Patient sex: M
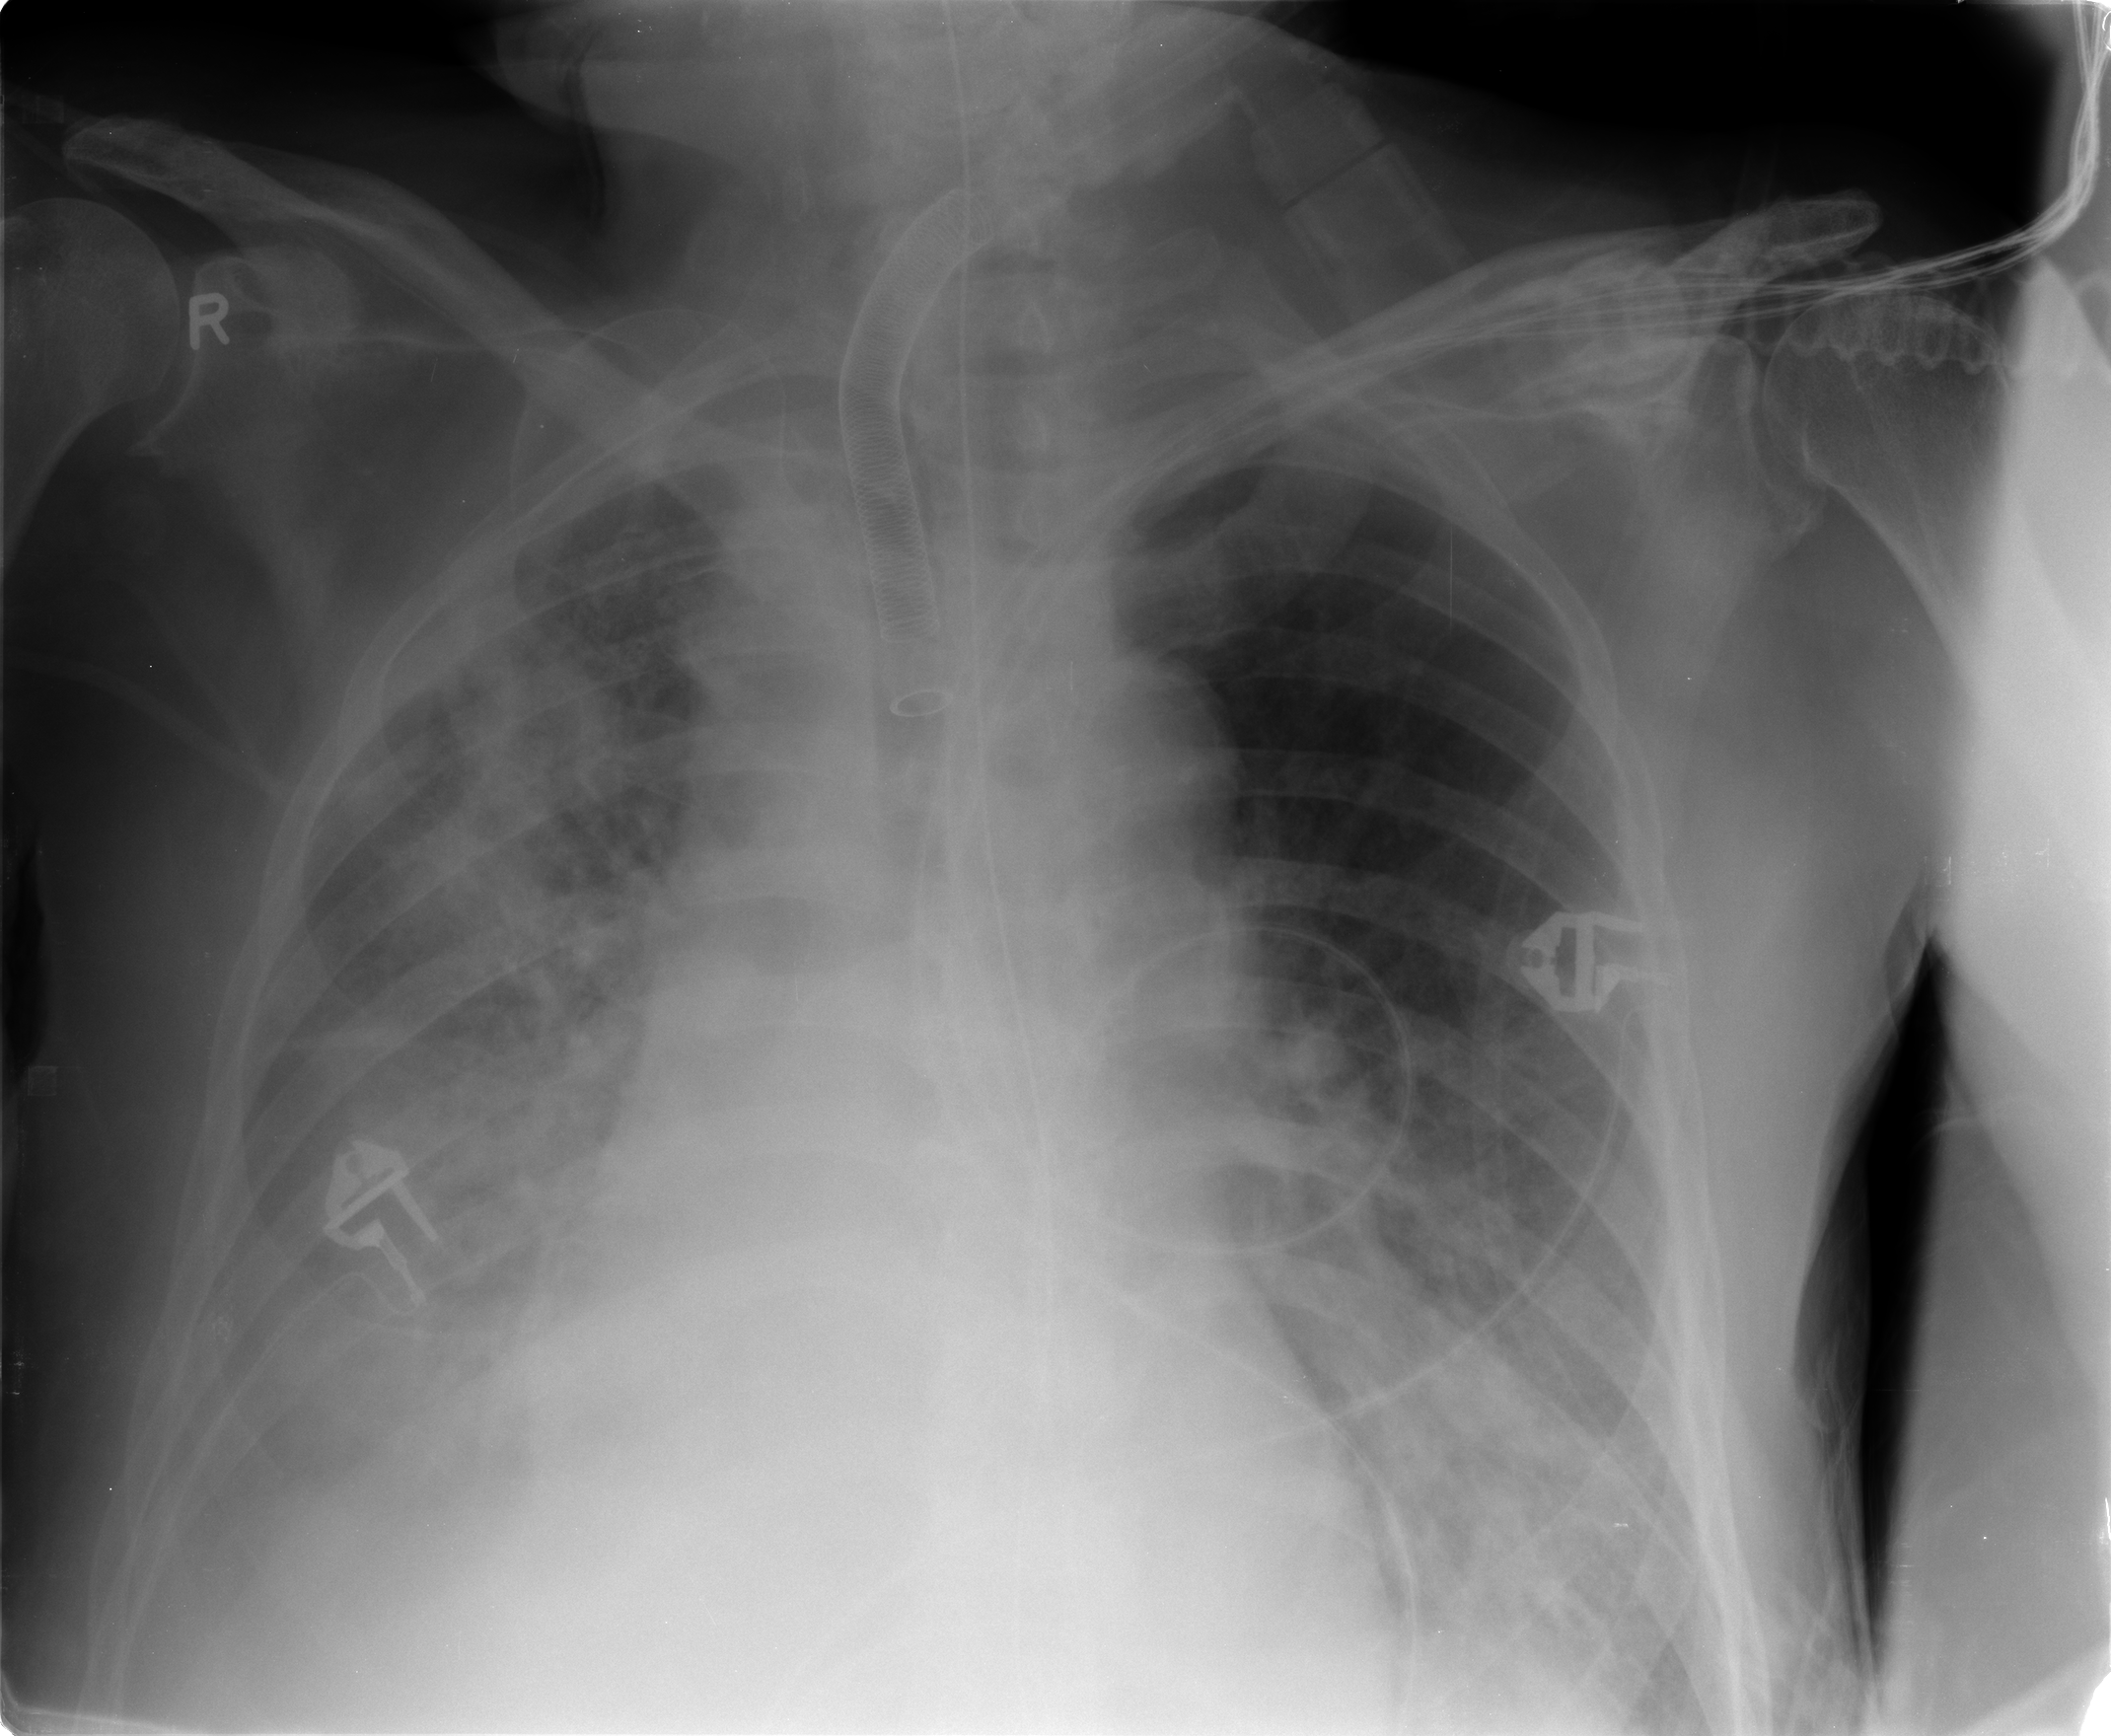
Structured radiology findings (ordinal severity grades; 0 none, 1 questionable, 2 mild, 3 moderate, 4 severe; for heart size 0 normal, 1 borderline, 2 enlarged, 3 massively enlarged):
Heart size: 2
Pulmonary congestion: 3
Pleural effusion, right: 3
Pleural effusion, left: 2
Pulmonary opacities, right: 3
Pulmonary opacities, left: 3
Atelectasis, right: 3
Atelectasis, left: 2